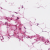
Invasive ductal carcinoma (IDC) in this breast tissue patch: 0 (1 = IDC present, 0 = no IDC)